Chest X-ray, AP view. Patient: 58 years old, sex M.
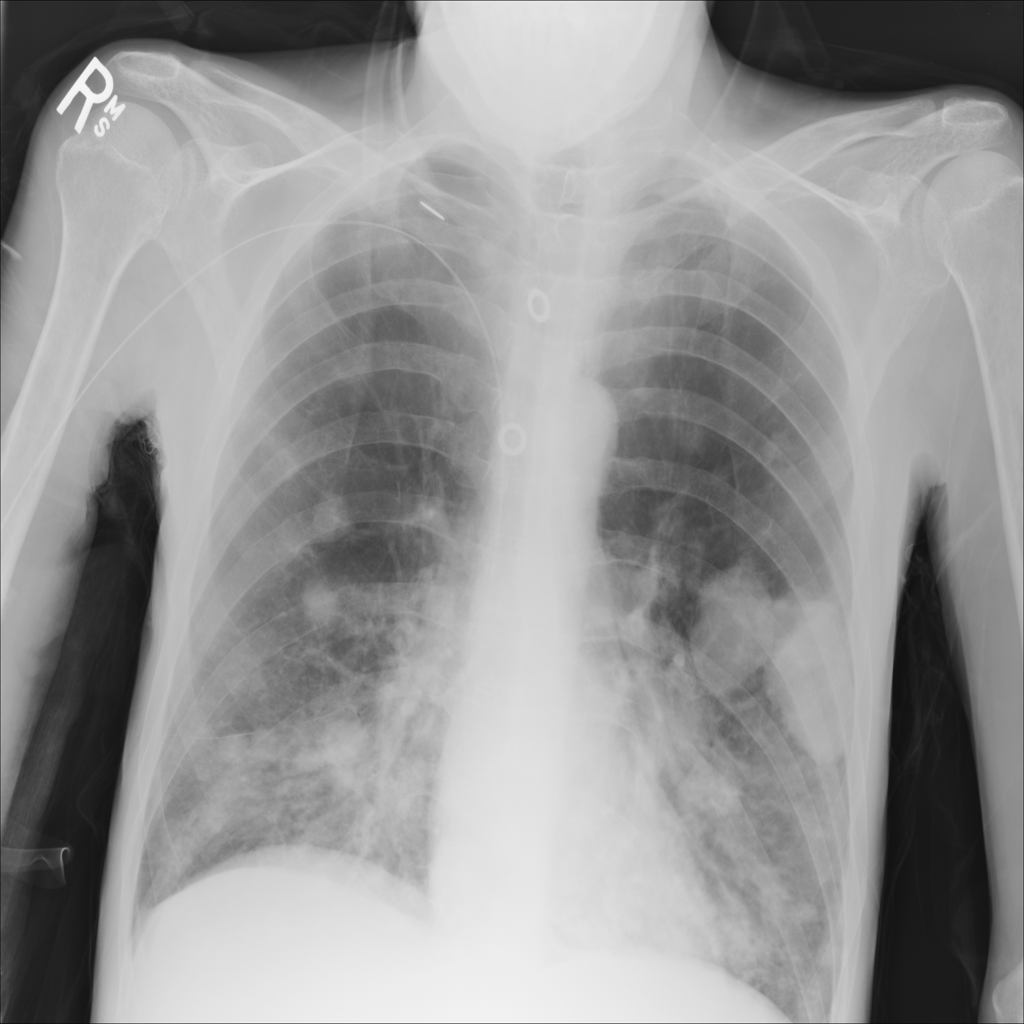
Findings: No Finding